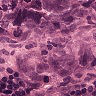
Metastatic tissue present: yes